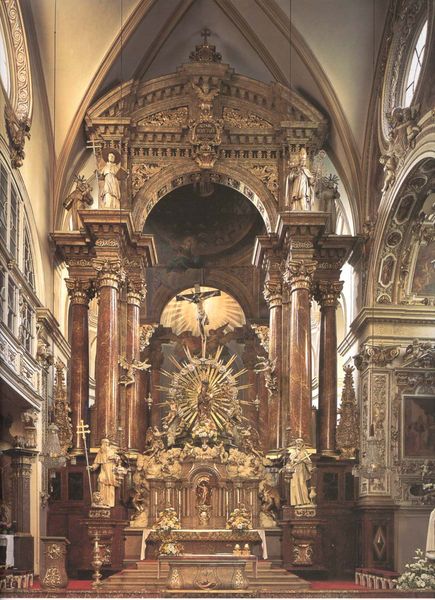
Titel: Franzikanerkirche, Hochaltar
Künstler: Andrea Pozzo
Standort: Wien, Franziskanerkirche (EU - AUT)
Schlagwörter: flügel, himmel, blumen, fenster, hut, licht, marmor, raum, säulen, tisch, rot, teppich, architektur, barock, stein, kirche, sonne, gold, decke, innen, engel, bogen, stab, figuren, kuppel, treppe, arch, architecture, balcony, bischof, church, column, columns, red, stair, stairs, steps, window, france, golden, interior, painting, windows, yellow, glanz, flowers, picture, stuck, stufen, leuchten, foto, fotografie, bögen, kirch, kreuz, rundfenster, dom, strahlen, altar, bänke, hochaltar, kathedrale, pult, verziert, kirchenschiff, skulpturen, wood, statuen, obergarden, seitenschiff, christus, jesus, kreuzigung, angel, angels, apsis, fresken, priester, sonnenstrahlen, chor, kapelle, bavaria, sun, baldachin, bischöfe, mitra, baroque, heilige, fresko, light, prunk, maria, madonna, gilt, ornament, saint, cross, photo, sculpture, statue, wings, vergoldung, italy, gebälk, tabernakel, ornaments, statues, maria mit kind, heiligenfiguren, religion, gekreuzigter, madonna mit kind, god, strahlenkranz, christ, crucifix, beautiful, pillar, candles, christianity, altartuch, stuckatur, saints, stick, photograph, photography, crucification, halo, immaculata, kanzlei, catholic, crosses, clergy, rokoko, indoor, jesus christ, pillars, indoors, roccoco, gilding, pilar, rays, christuus, st, heiligenfiguren#, popes, tabernacle, voult, basicilius, gold+